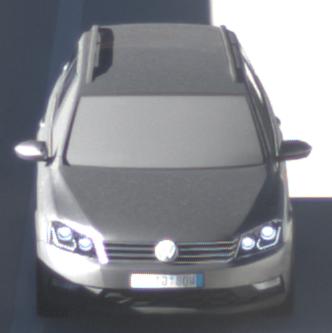
Make: VW
Model: Passat Alltrack 1.8 TSI
Detailed model: Passat (B7) Alltrack
Model produced from: 2012/03
Model produced until: 2013/06
Doors: 5
Color: gray
Road condition: dry road
Daytime: morning or afternoon
Contrast: high contrast